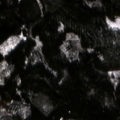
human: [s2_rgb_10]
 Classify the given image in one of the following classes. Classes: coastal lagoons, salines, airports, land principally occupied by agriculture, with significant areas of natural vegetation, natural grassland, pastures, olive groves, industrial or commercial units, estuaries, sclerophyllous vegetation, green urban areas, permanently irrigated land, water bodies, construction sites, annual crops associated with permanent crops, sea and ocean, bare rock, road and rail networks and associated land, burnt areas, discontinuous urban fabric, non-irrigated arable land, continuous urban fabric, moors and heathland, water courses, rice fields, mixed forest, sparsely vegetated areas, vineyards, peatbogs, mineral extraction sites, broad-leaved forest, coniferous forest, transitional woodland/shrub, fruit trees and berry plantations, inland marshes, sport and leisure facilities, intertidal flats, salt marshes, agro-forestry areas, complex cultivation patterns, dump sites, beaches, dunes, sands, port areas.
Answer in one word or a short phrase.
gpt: complex cultivation patterns, coniferous forest, mixed forest